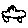
Label: car